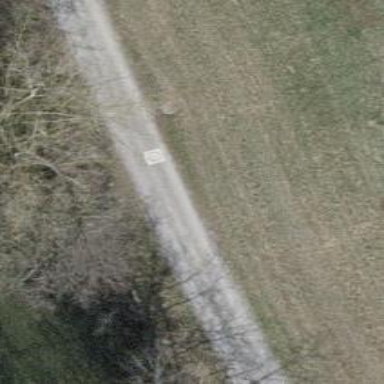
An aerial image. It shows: Track with grade 2 gravel surface.